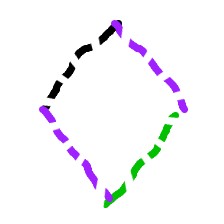
Shape: rhombus